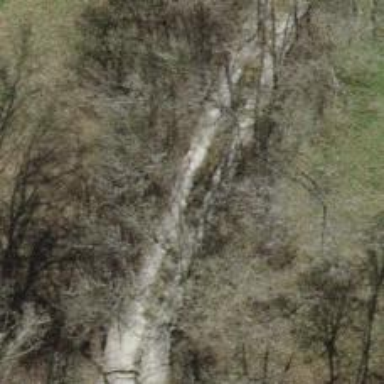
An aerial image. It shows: Unpaved driveway that serves as service road.